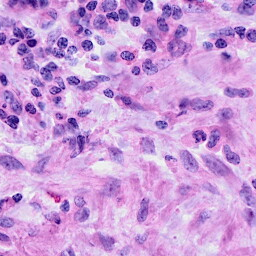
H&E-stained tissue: Cervix